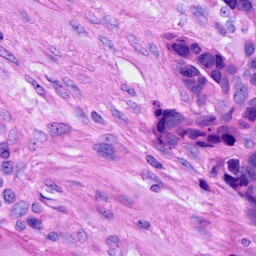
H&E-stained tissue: Ovarian